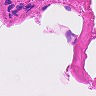
Metastatic tissue present: no